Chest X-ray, PA view. Patient: 59 years old, sex F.
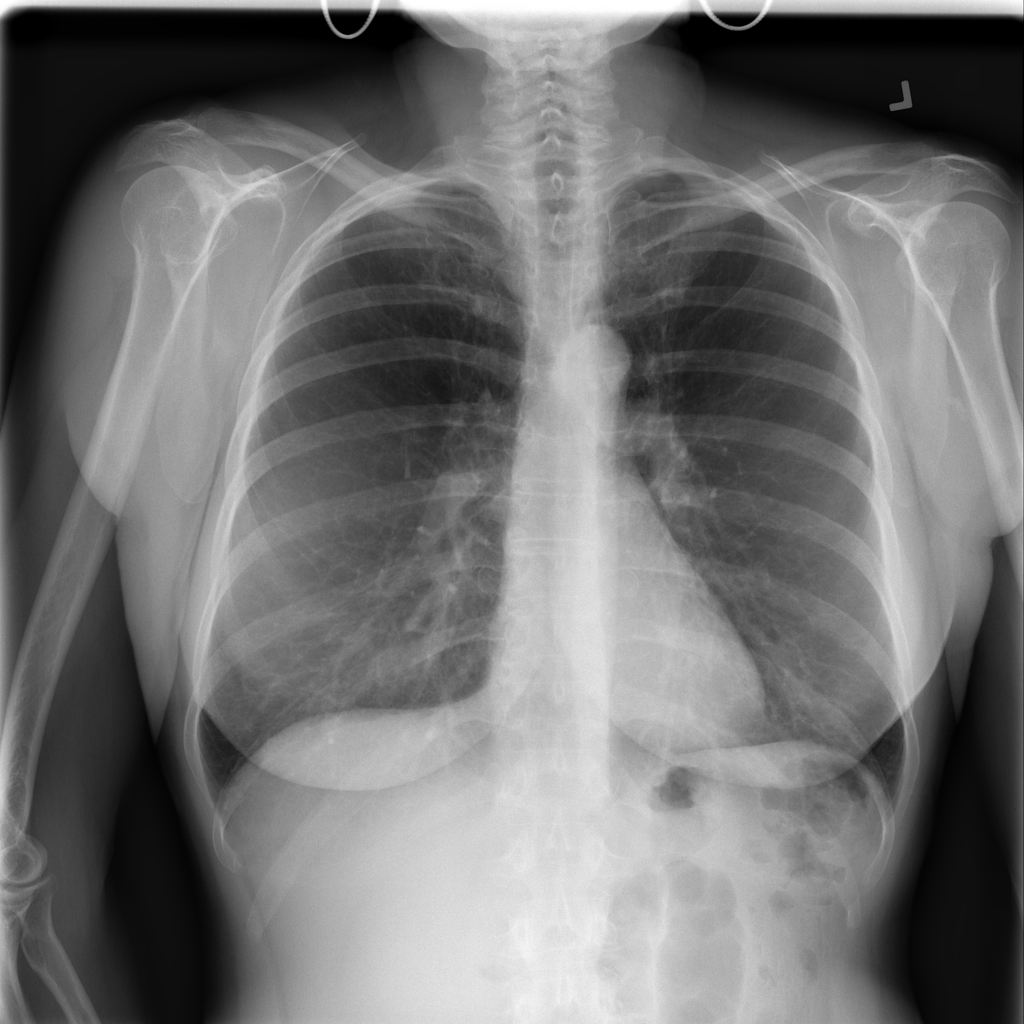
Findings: Fibrosis